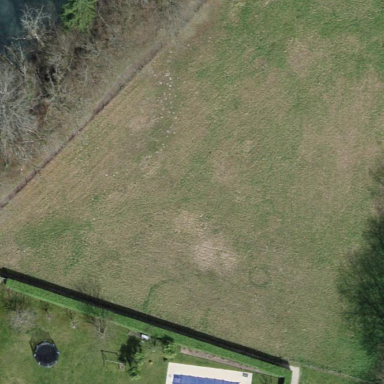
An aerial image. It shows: Meadow enclosed by fence.